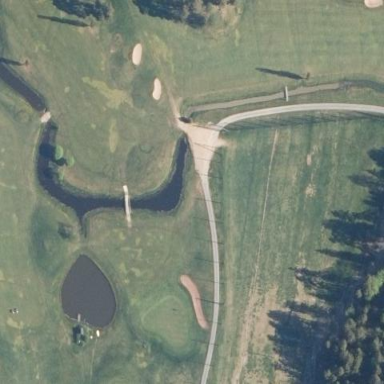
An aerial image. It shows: Water hazard on golf course. The hazard is natural water feature.